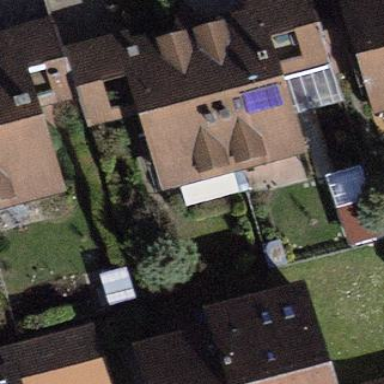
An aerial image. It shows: Terrace building.